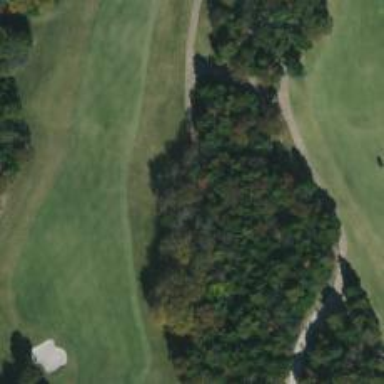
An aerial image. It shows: Path for golf carts.